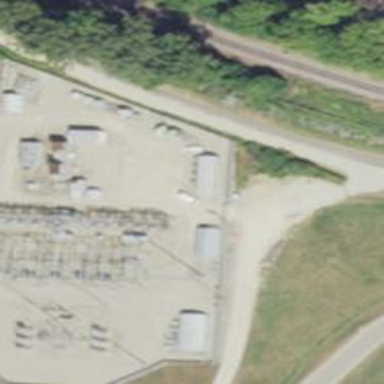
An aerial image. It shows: Power substation.